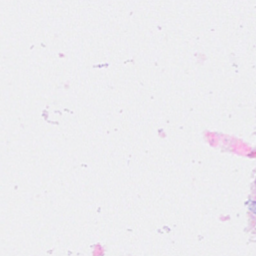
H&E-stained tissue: Breast